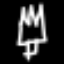
Label: fork